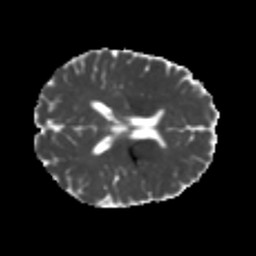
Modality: MD
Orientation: axial
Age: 22
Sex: female
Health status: healthy
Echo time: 0.074 s